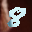
Label: 8